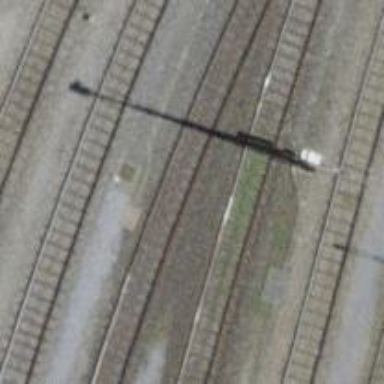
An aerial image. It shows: Railway yard in service.